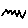
Label: zigzag